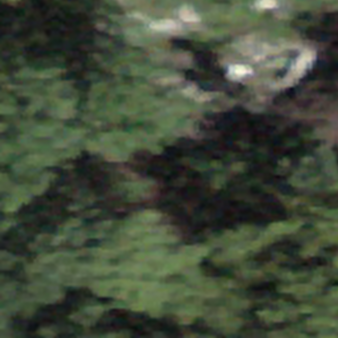
Label: bouldering_area